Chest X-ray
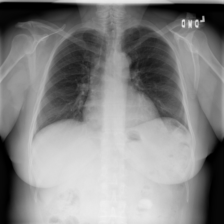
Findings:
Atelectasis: negative
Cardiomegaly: negative
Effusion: negative
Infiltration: negative
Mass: negative
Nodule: negative
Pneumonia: negative
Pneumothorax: negative
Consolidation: negative
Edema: negative
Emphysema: negative
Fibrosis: negative
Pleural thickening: negative
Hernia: negative